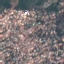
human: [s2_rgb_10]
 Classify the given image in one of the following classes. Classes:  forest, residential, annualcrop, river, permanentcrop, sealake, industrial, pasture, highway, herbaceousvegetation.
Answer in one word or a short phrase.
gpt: Residential